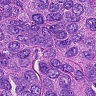
Metastatic tissue present: yes